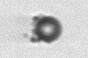
Label: bead